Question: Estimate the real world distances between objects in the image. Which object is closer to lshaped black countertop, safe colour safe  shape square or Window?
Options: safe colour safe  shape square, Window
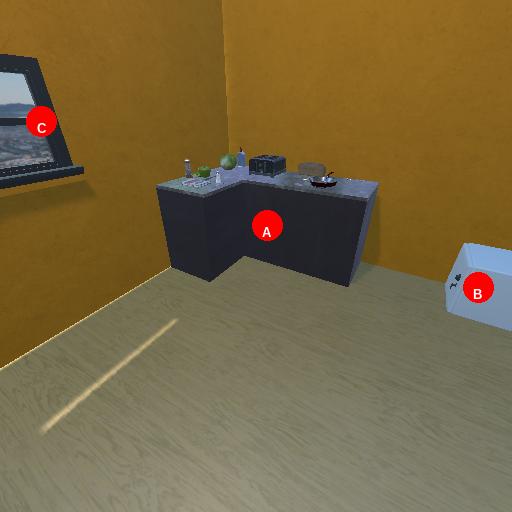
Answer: safe colour safe  shape square